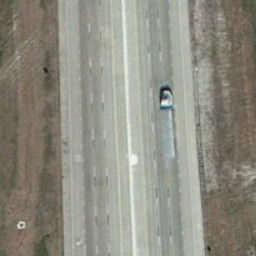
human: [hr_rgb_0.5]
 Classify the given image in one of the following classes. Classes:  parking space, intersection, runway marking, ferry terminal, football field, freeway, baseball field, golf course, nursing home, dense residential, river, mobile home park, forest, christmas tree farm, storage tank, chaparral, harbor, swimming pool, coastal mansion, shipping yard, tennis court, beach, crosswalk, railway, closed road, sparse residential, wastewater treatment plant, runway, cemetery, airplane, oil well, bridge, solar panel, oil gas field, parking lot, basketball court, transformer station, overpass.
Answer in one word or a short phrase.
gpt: freeway